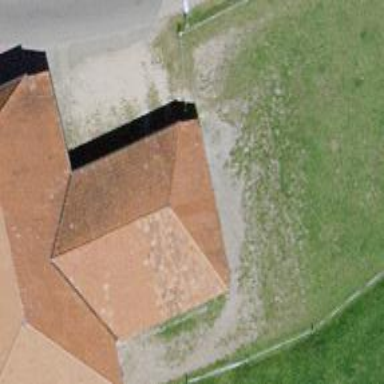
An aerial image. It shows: Rural barn.